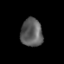
Tissue: lung
Cell type: Others
Senescence score: 0.2251
Nuclear area (px): 596
Mean DAPI intensity: 93.381